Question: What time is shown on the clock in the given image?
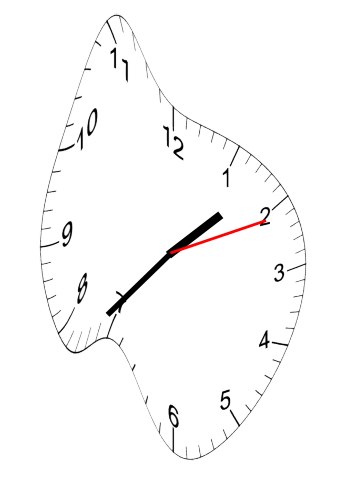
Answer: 01:37:11